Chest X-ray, PA view. Patient: 65 years old, sex M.
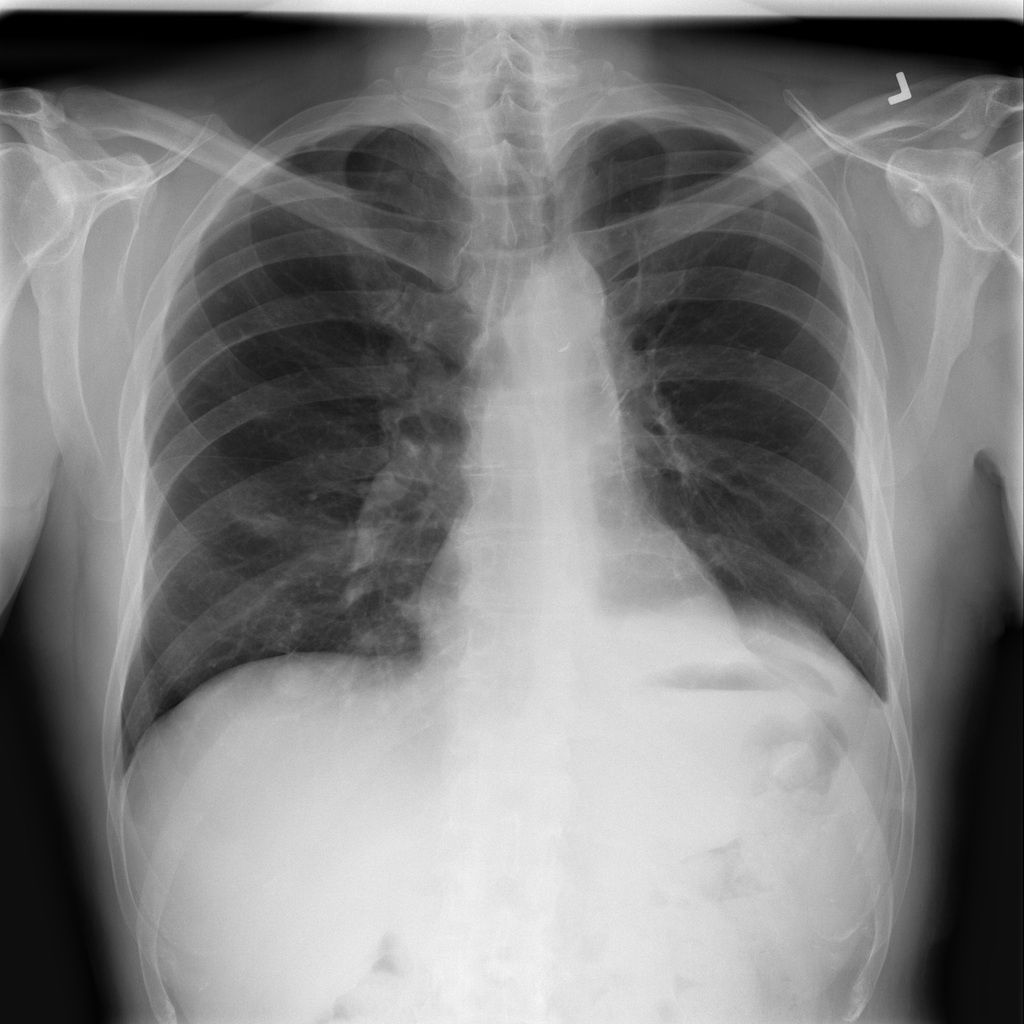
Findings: Emphysema, Pneumothorax